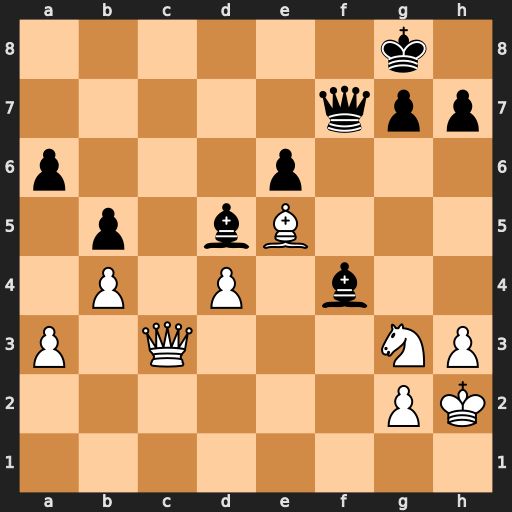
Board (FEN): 6k1/5qpp/p3p3/1p1bB3/1P1P1b2/P1Q3NP/6PK/8
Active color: w
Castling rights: -
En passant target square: -
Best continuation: Qc8+ Qf8 Qxf8+ Kxf8 Bxf4